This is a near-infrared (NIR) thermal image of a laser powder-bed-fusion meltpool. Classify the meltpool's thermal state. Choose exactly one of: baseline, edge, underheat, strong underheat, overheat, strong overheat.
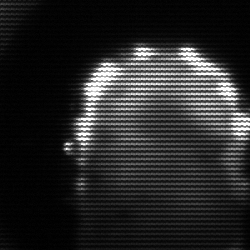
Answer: baseline